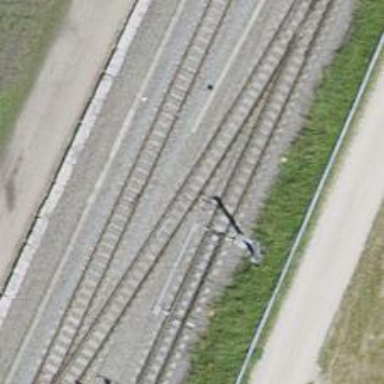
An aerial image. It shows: Narrow-gauge railway siding with 1 track. The track is electrified with contact line.